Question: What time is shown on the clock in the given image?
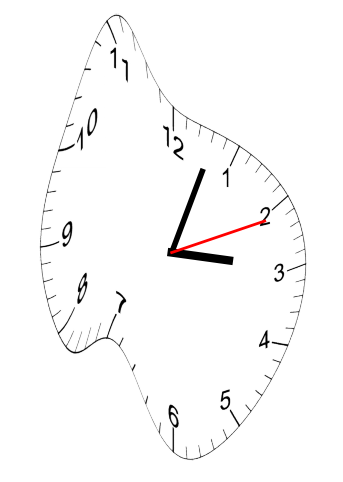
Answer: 03:03:11